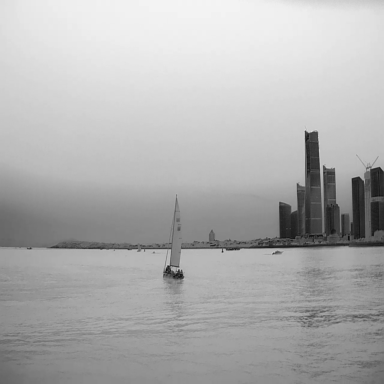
There are six objects shown in the infrared image, including two sailboats, three bulk_carriers, and a container_ship.